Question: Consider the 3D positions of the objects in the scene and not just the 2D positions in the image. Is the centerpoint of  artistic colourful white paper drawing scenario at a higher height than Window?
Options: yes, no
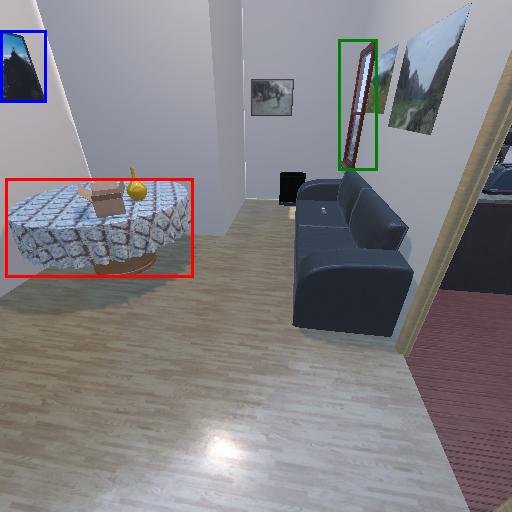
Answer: yes